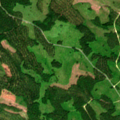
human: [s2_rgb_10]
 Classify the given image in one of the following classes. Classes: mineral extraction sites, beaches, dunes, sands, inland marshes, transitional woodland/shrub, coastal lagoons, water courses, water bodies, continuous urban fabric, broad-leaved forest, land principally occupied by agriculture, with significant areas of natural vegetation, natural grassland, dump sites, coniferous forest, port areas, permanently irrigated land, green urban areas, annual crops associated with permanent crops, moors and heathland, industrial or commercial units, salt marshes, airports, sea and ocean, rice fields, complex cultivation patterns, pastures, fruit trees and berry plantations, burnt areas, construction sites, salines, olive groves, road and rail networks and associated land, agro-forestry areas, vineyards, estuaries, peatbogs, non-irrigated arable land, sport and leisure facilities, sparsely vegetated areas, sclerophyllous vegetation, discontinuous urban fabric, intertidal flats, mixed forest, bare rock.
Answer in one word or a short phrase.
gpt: coniferous forest, transitional woodland/shrub